Question: I'm working through a small file upload script (learning experience) and I noticed that when selecting microsoft office related files ('.doc' or '.docx' for example) the file objects do not have a type specified:

For .doc files I had expected the type to be '"application/msword"' and along the same train of thought .docx to be '"application/vnd.openxmlformats-officedocument.wordprocessingml.document"'.
In the cases when the type cannot be determined is the correct course of action to look at the file extension and match that to the "expected" content / mime type?
Sample script:
'''
<div id="fileUpload">
<input type="file" id="fileElem" style="display:none;" onchange="handleFiles(this.files)"/>
<a href="#" id="fileSelect">Select some files</a>
</div>
<script type="text/javascript">
var fileSelect = document.getElementById("fileSelect"),
fileElem = document.getElementById("fileElem");
fileSelect.addEventListener("click", function (e) {
if (fileElem) {
fileElem.click();
}
e.preventDefault();
}, false);
function handleFiles(files) {
console.log(files);
}
</script>
'''
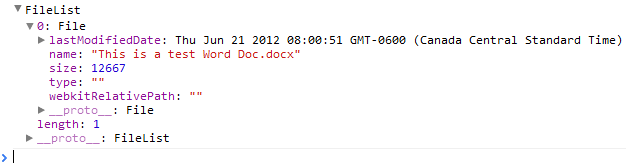
Answer: According to the W3 File Api Draft the type attributte:
> The ASCII-encoded string in lower case representing the media type of
the Blob, expressed as an RFC2046 MIME type [RFC2046]. On getting,
conforming user agents SHOULD return the MIME type of the Blob, if it
is known. If conforming user agents cannot determine the media type of
the Blob, they MUST return the empty string. A string is a valid MIME
type if it matches the media-type token defined in section 3.7 "Media
Types" of RFC 2616
So basically, if it's not a valid or media-type of HTTP/1.1 it will be empty.
Anyways.
Yeah, you should do something like:
'''
if(type === "") {
//Get extension and match to a MIME-types list. (http://www.htmlquick.com/es/reference/mime-types.html)
}
'''